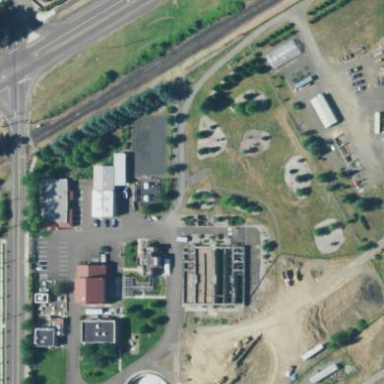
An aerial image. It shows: Wastewater plant.